Как показано на рисунке, прозрачная сфера радиуса $R$ с показателем преломления $n_g$ находится в воздухе с показателем преломления $n_0=1$. Центр сферы совпадает с точкой $O$ оптической оси. Слева и справа сфера пересекается с осью в точках $O_1$ и $O_2$ соответственно. Правая полусфера представляет собой зеркало. На оптической оси левее точки $O_1$ находится источник света $P$, и расстояние $PO_1=s$. При решении задачи можно рассматривать движение света в параксиальном приближении. Отражение на границах раздела сред не учитывайте.
Найдите, на каком расстоянии $s'$ от точки $O_1$ будет находиться изображение $P'$. Пусть источник света $P$ движется слева направо вдоль оптической оси с постоянной скоростью $v$.
Найдите скорость $v'$ изображения $P'$. Найдите, при каком значении показателя преломления сферы $n_g$ изображение $P'$ тоже будет двигаться с постоянной скоростью.
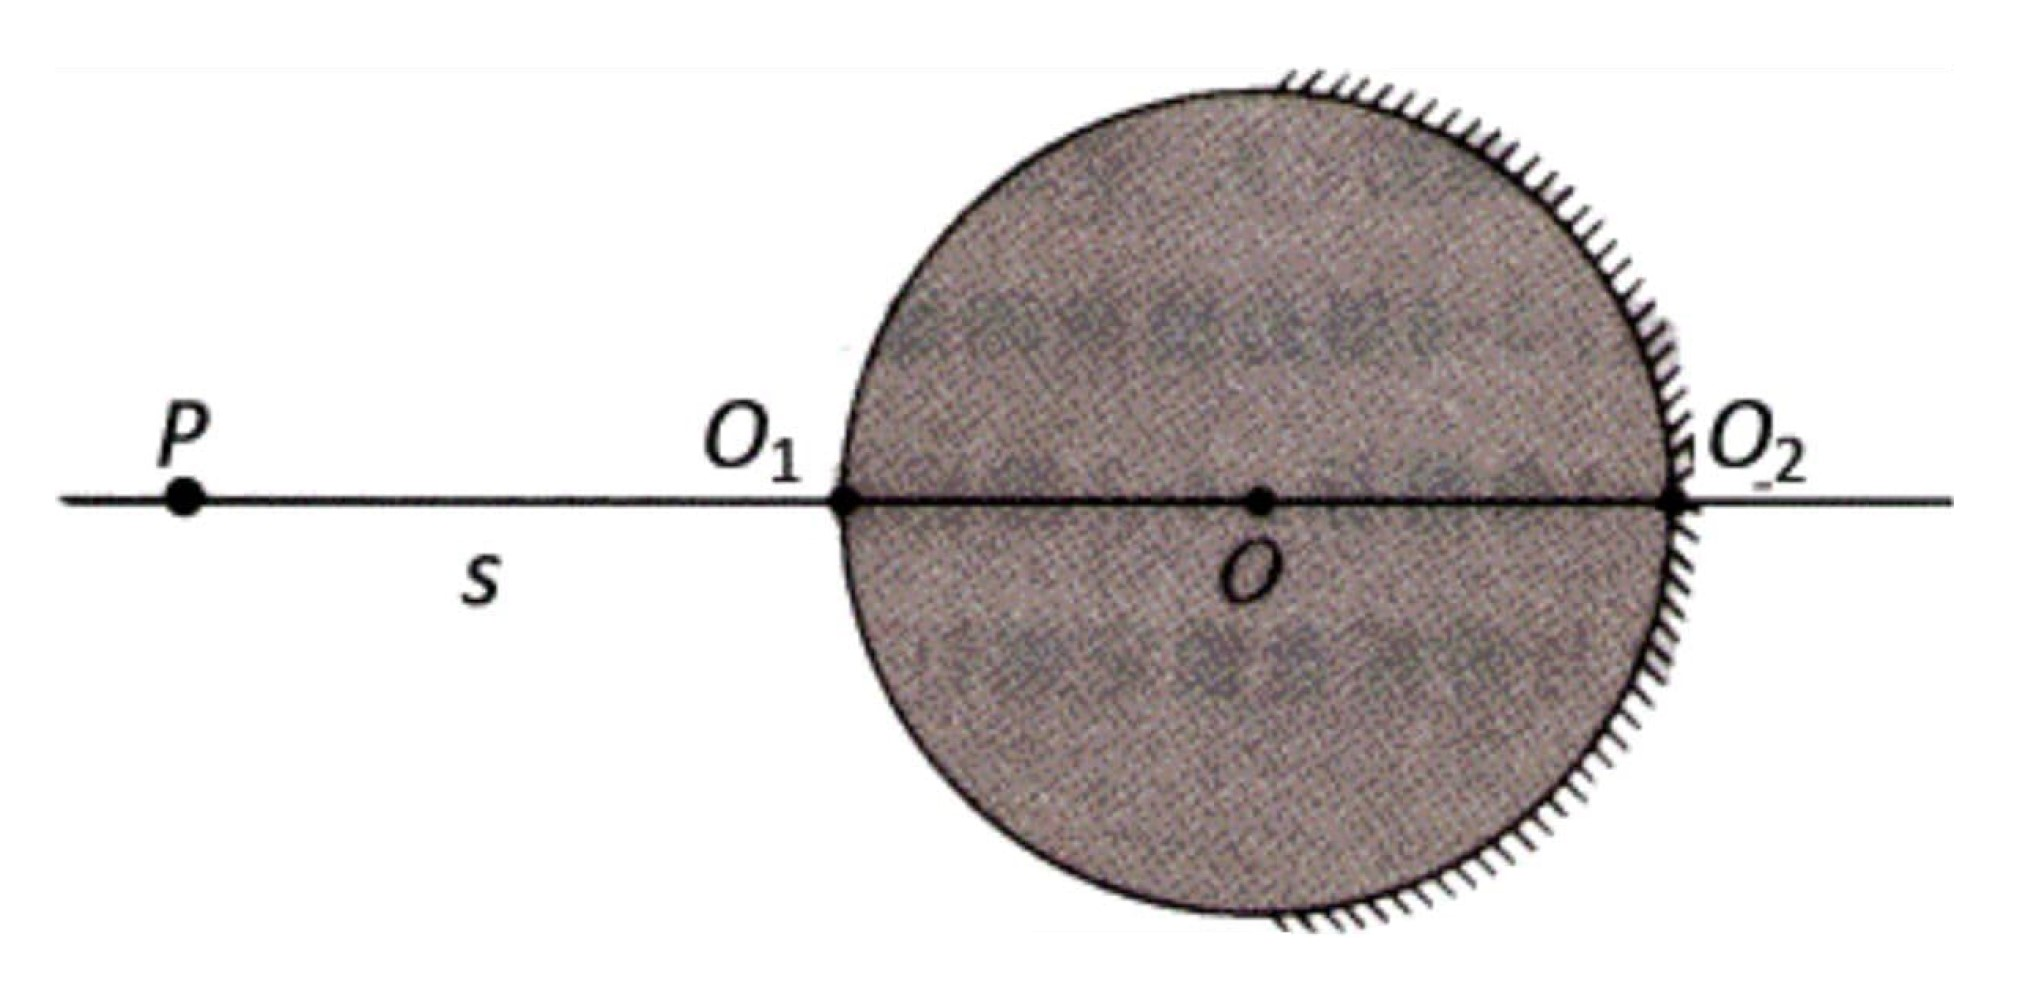
Найдите, на каком расстоянии $s'$ от точки $O_1$ будет находиться изображение $P'$.
Ответ: \[s'=\frac{\left(4s-n_gs+4R\right)R}{2n_gs-4s+n_gR-4R}.\]

Найдите скорость $v'$ изображения $P'$. Найдите, при каком значении показателя преломления сферы $n_g$ изображение $P'$ тоже будет двигаться с постоянной скоростью.
Ответ: \[v'=\frac{n_g^2R^2v}{\left(2n_gs-4s+n_gR-4R\right)^2},\ n_g=2.\]
Темы:
T, Оптика, Геометрическая оптика, Преломление, Китайские, Сферическое зеркало